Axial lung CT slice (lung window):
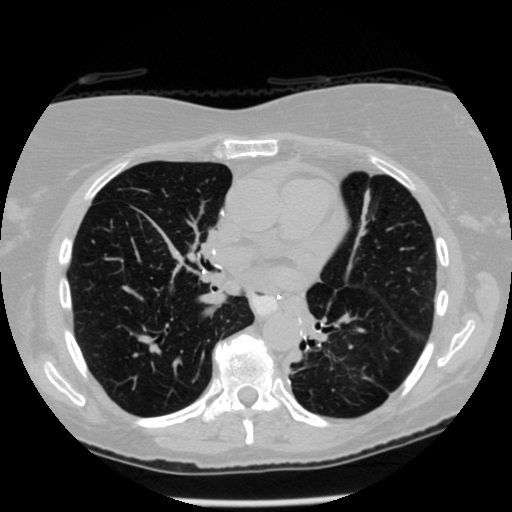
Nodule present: no